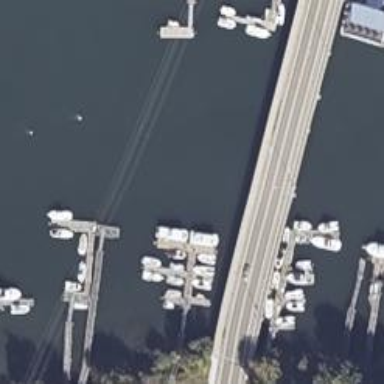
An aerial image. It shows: Man-made pier.